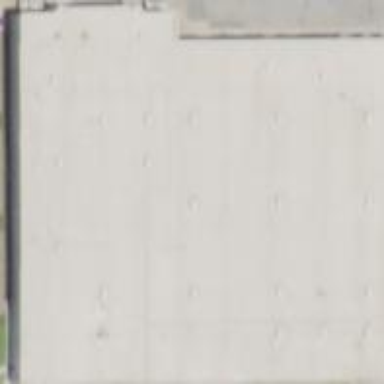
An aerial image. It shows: Storage rental shop located in building.